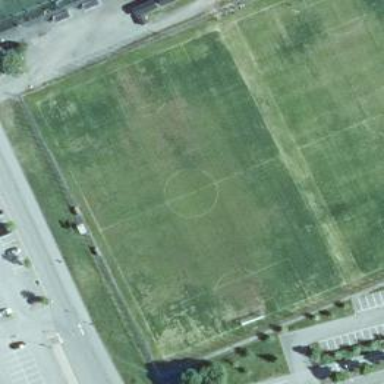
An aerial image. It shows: Grass pitch designated for soccer.